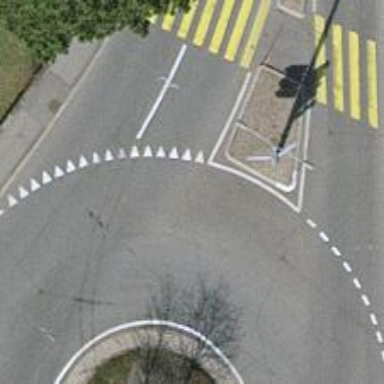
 featuring roundabout. The presence of trolley wires indicates electric trolleybuses operating in the area."